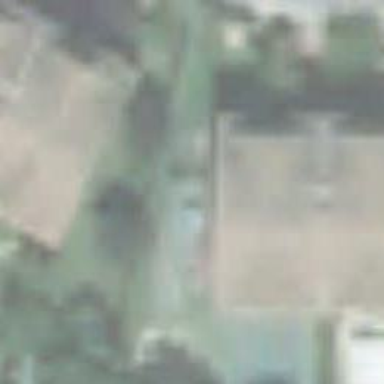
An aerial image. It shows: School.